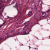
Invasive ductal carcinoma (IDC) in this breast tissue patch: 1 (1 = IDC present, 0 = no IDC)